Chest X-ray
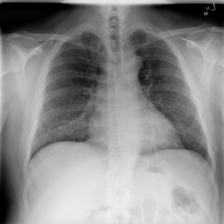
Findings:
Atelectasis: negative
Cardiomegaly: negative
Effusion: negative
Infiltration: negative
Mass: negative
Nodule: negative
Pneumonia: negative
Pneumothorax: negative
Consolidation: negative
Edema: negative
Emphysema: negative
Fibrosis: negative
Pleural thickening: negative
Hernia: negative